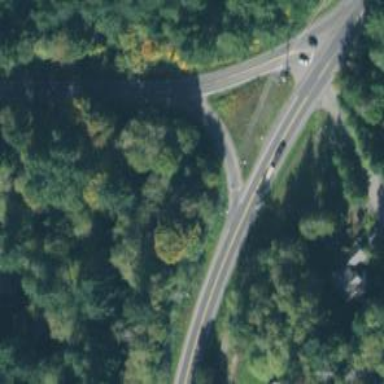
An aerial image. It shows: Secondary link road.